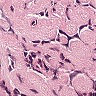
Metastatic tissue present: no